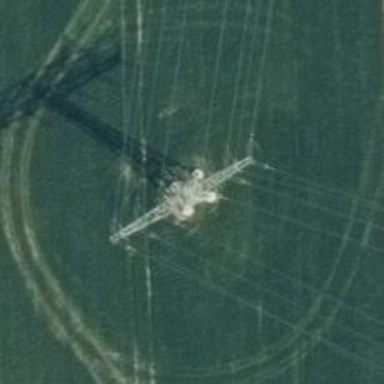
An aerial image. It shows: Three power lines with cables.